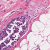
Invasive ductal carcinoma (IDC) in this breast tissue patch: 0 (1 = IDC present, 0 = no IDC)